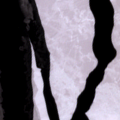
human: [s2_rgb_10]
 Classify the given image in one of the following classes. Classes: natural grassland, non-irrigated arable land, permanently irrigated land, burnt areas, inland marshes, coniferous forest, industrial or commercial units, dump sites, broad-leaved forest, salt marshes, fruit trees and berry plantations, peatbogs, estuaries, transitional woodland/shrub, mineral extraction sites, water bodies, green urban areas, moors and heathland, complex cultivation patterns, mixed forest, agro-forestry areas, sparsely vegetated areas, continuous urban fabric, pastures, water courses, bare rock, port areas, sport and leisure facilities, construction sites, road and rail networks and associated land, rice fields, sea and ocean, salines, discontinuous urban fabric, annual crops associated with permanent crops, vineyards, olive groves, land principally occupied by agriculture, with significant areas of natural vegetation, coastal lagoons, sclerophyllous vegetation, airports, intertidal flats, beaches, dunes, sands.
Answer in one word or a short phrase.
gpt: sea and ocean